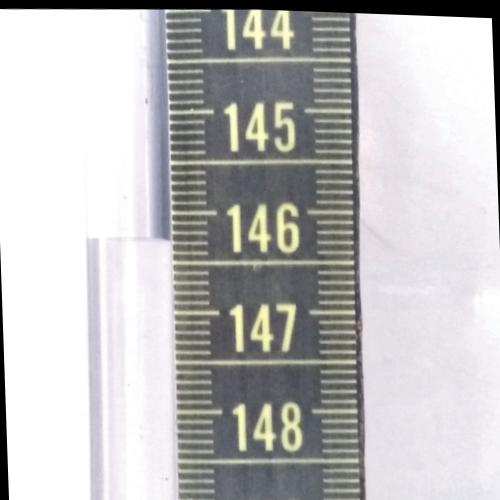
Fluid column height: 146.3 cm